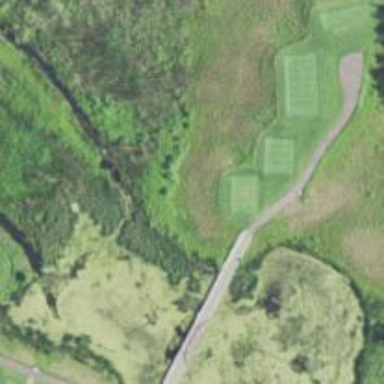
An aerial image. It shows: Path bridge used as golf cartpath.